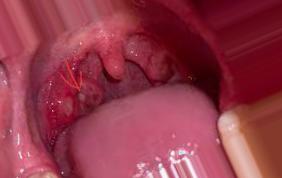
Condition: Mouth Ulcer